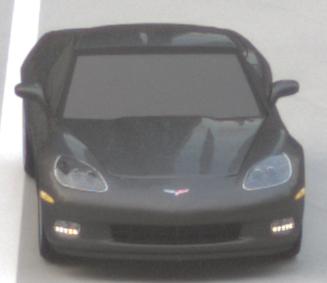
Make: Chevrolet
Model: Corvette Coupé
Detailed model: Corvette (C6) Coupé
Model produced from: 2005/02
Model produced until: 2008/03
Doors: 3
Color: gray
Road condition: dry road
Daytime: morning or afternoon
Contrast: low contrast